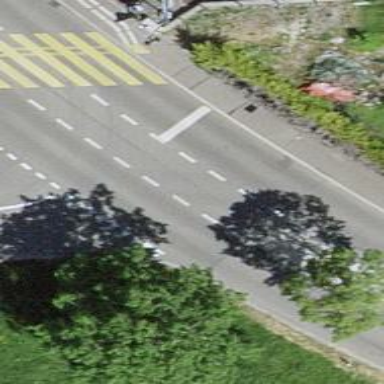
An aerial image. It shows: Public transport stop position.